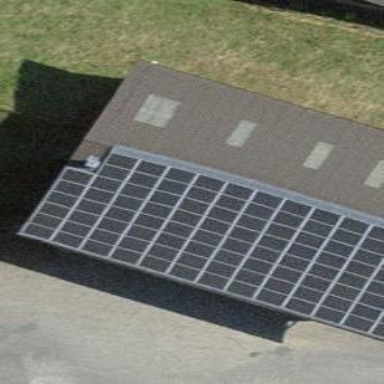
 consisting of solar photovoltaic panels."